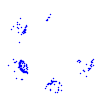
Particle: proton